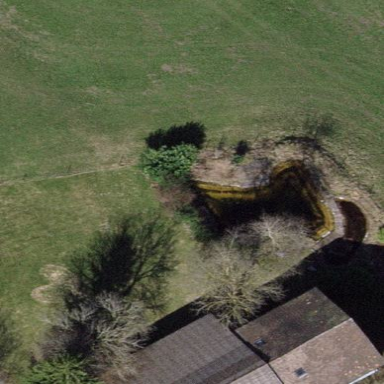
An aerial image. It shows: Serene pond surrounded by nature.